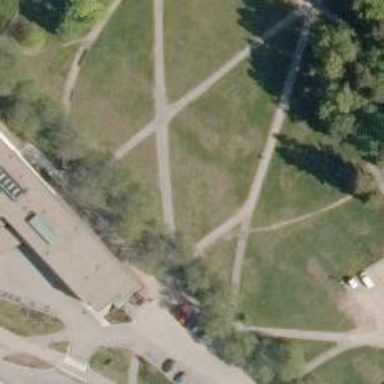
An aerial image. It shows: Path.